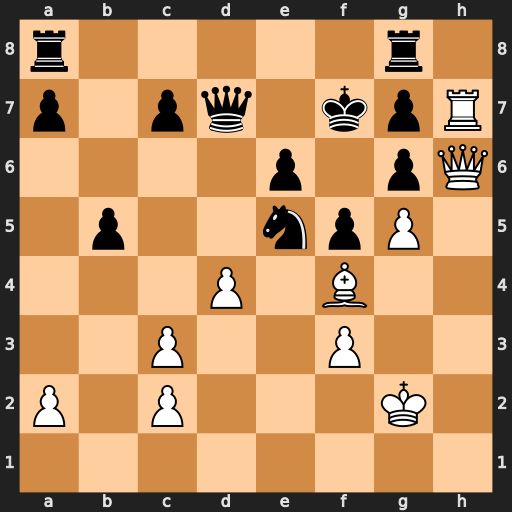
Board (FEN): r5r1/p1pq1kpR/4p1pQ/1p2npP1/3P1B2/2P2P2/P1P3K1/8
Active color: w
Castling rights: -
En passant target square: -
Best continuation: Bxe5 Kf8 Bxg7+ Rxg7 Rh8+ Kf7 Rxa8